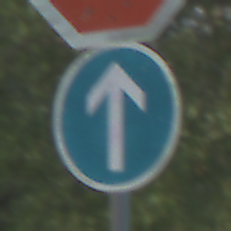
Verkehrszeichen: VorgeschriebeneFahrtrichtungGeradeaus
Zusatzzeichen oben: Stop
Umgebung: Outdoor, Urban
Tageszeit: MorningAfternoon
Wetter: PartlyCloudy
Licht: Natural
Jahreszeit: NotSpecified
Kontrast: LowContrast